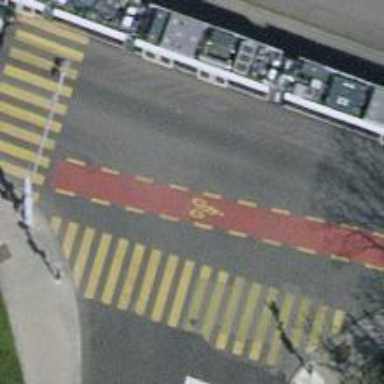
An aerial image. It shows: Road with traffic signals.